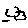
Label: cloud